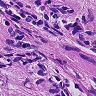
Metastatic tissue present: yes